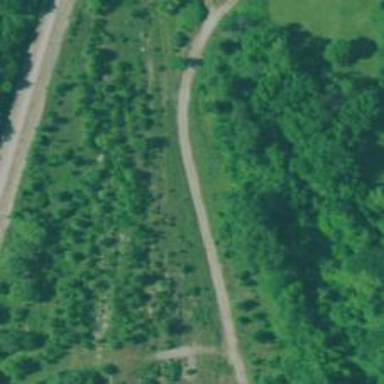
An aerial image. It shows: Disused railway spur line.